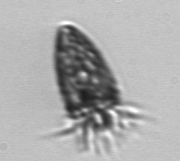
Label: Strombidium_tintinnodes